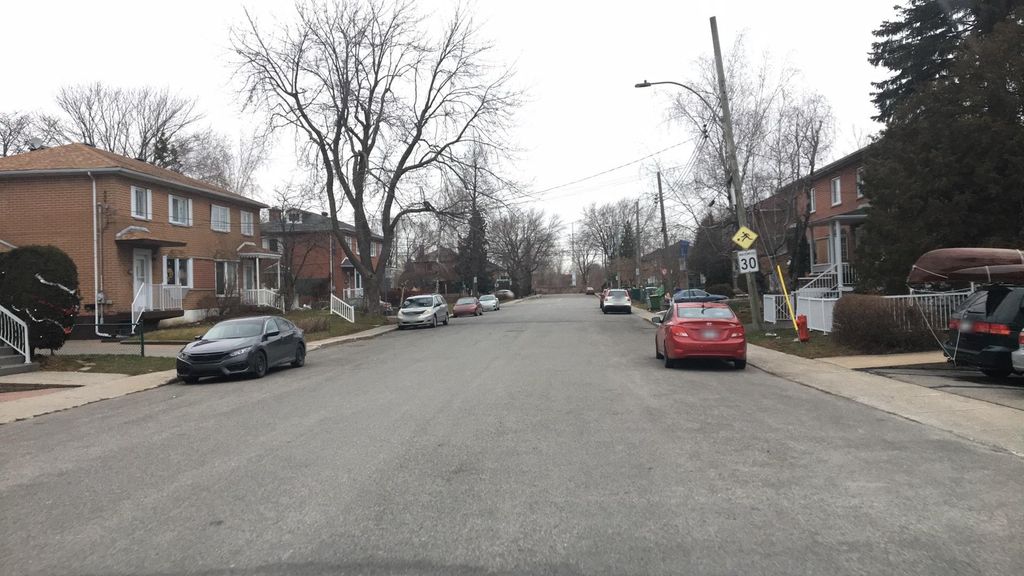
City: montreal